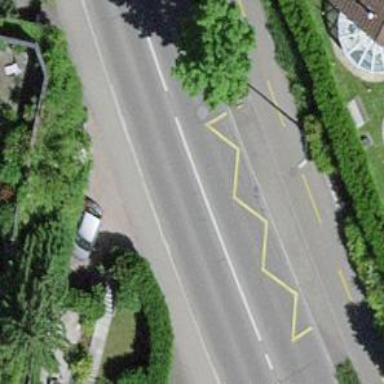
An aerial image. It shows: Bus stop with stop position for public transport.